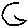
Label: moon